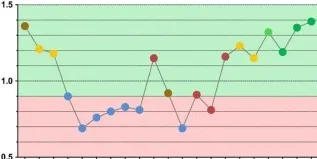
Multimodal therapy of glioblastoma has high impact on immune cells of the peripheral blood. In , the ratio from CD4+ helper T cells to CD8+ cytotoxic T cells is displayed. All immune cells were determined by a multicolor flow cytometry-based assay and directly detected in whole blood samples. The blood was always drawn prior to administering the drug or radiotherapy on the respective day. The color code represents the last applied therapy or pathological finding (red) and was applied according to Figure 1. The green background marks normal values and the red one deviation from it.
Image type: chart (chart)